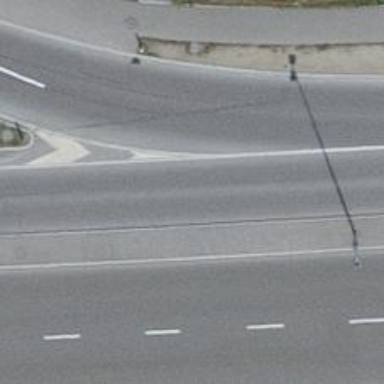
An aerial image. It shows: Primary highway.